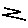
Label: zigzag